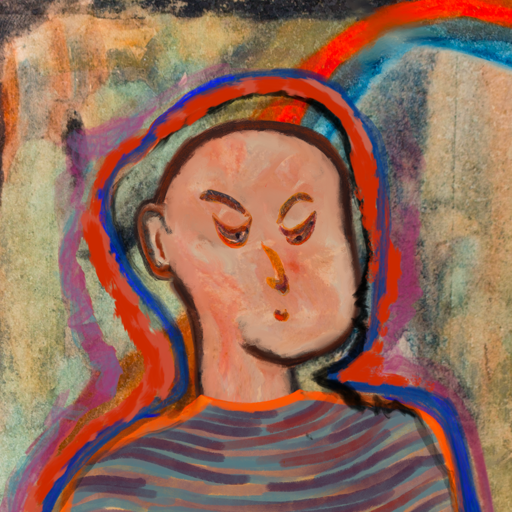
Background: Childish, Head And Neck Side: Roy_Bahadur, Face Side: Hypocrite, Bust: Experience, Hair Side: Experience, Head Accessory: Blank, Second Necklace: Blank, Necklace: Blank, Baby: Blank